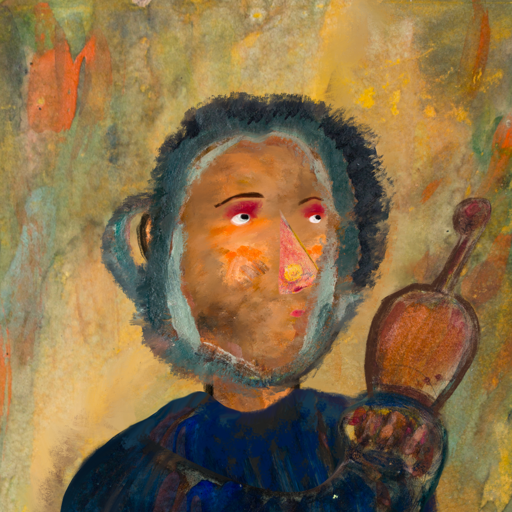
Background: Comrade, Head And Neck Side: Gypsy_Queen, Face Side: Irani, Bust: Pipe, Hair Side: Boggyland, Head Accessory: Blank, Second Necklace: Blank, Necklace: Blank, Baby: Blank